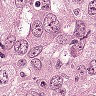
Metastatic tissue present: yes